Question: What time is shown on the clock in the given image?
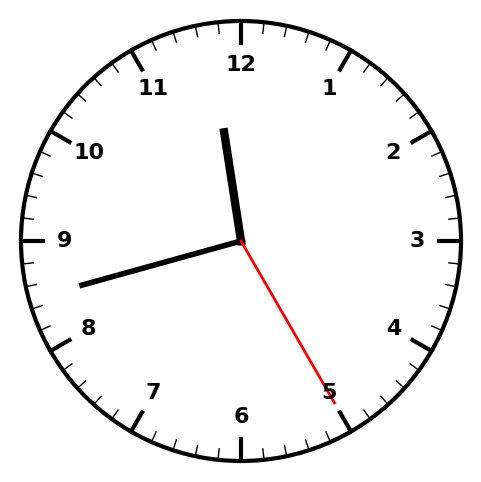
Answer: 11:42:25